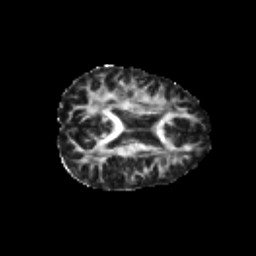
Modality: FA
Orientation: axial
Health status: healthy
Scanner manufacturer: philips
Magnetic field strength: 3 T
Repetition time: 6.964 s
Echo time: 0.092 s